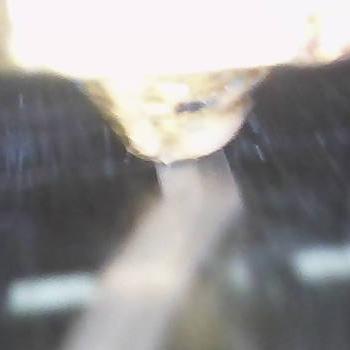
Flow rate: 48%